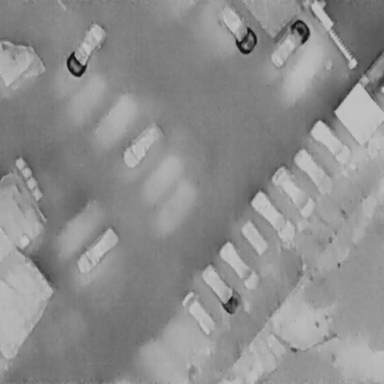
There are 12 Cars in the infrared image.